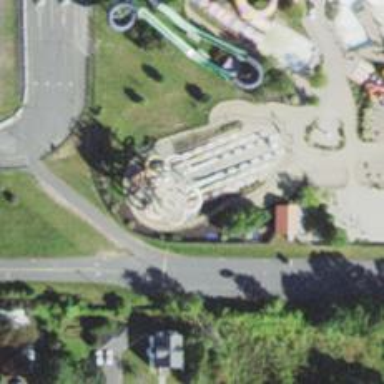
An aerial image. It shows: Water slide attraction.